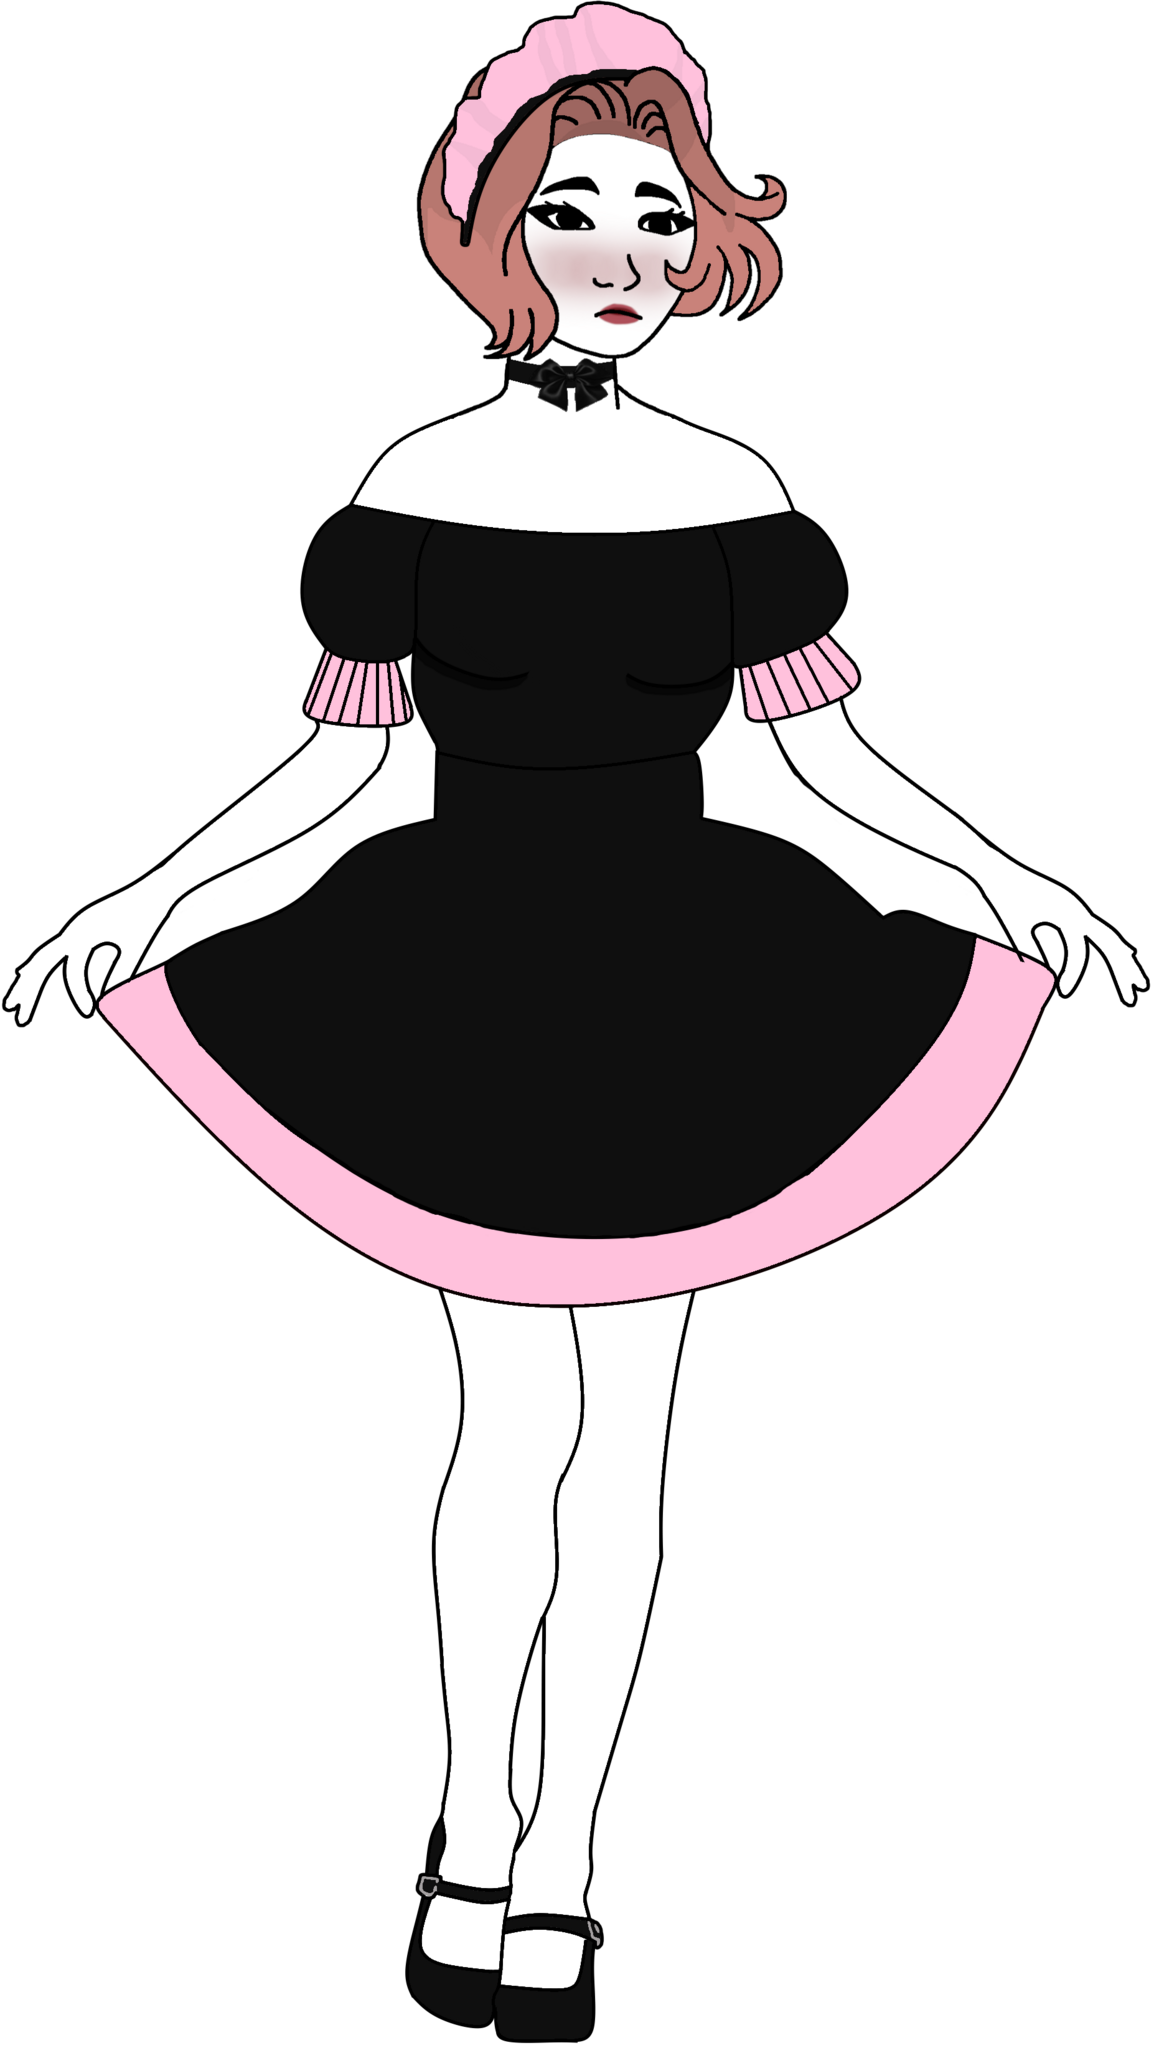
Label: 5_Doomer_Girl